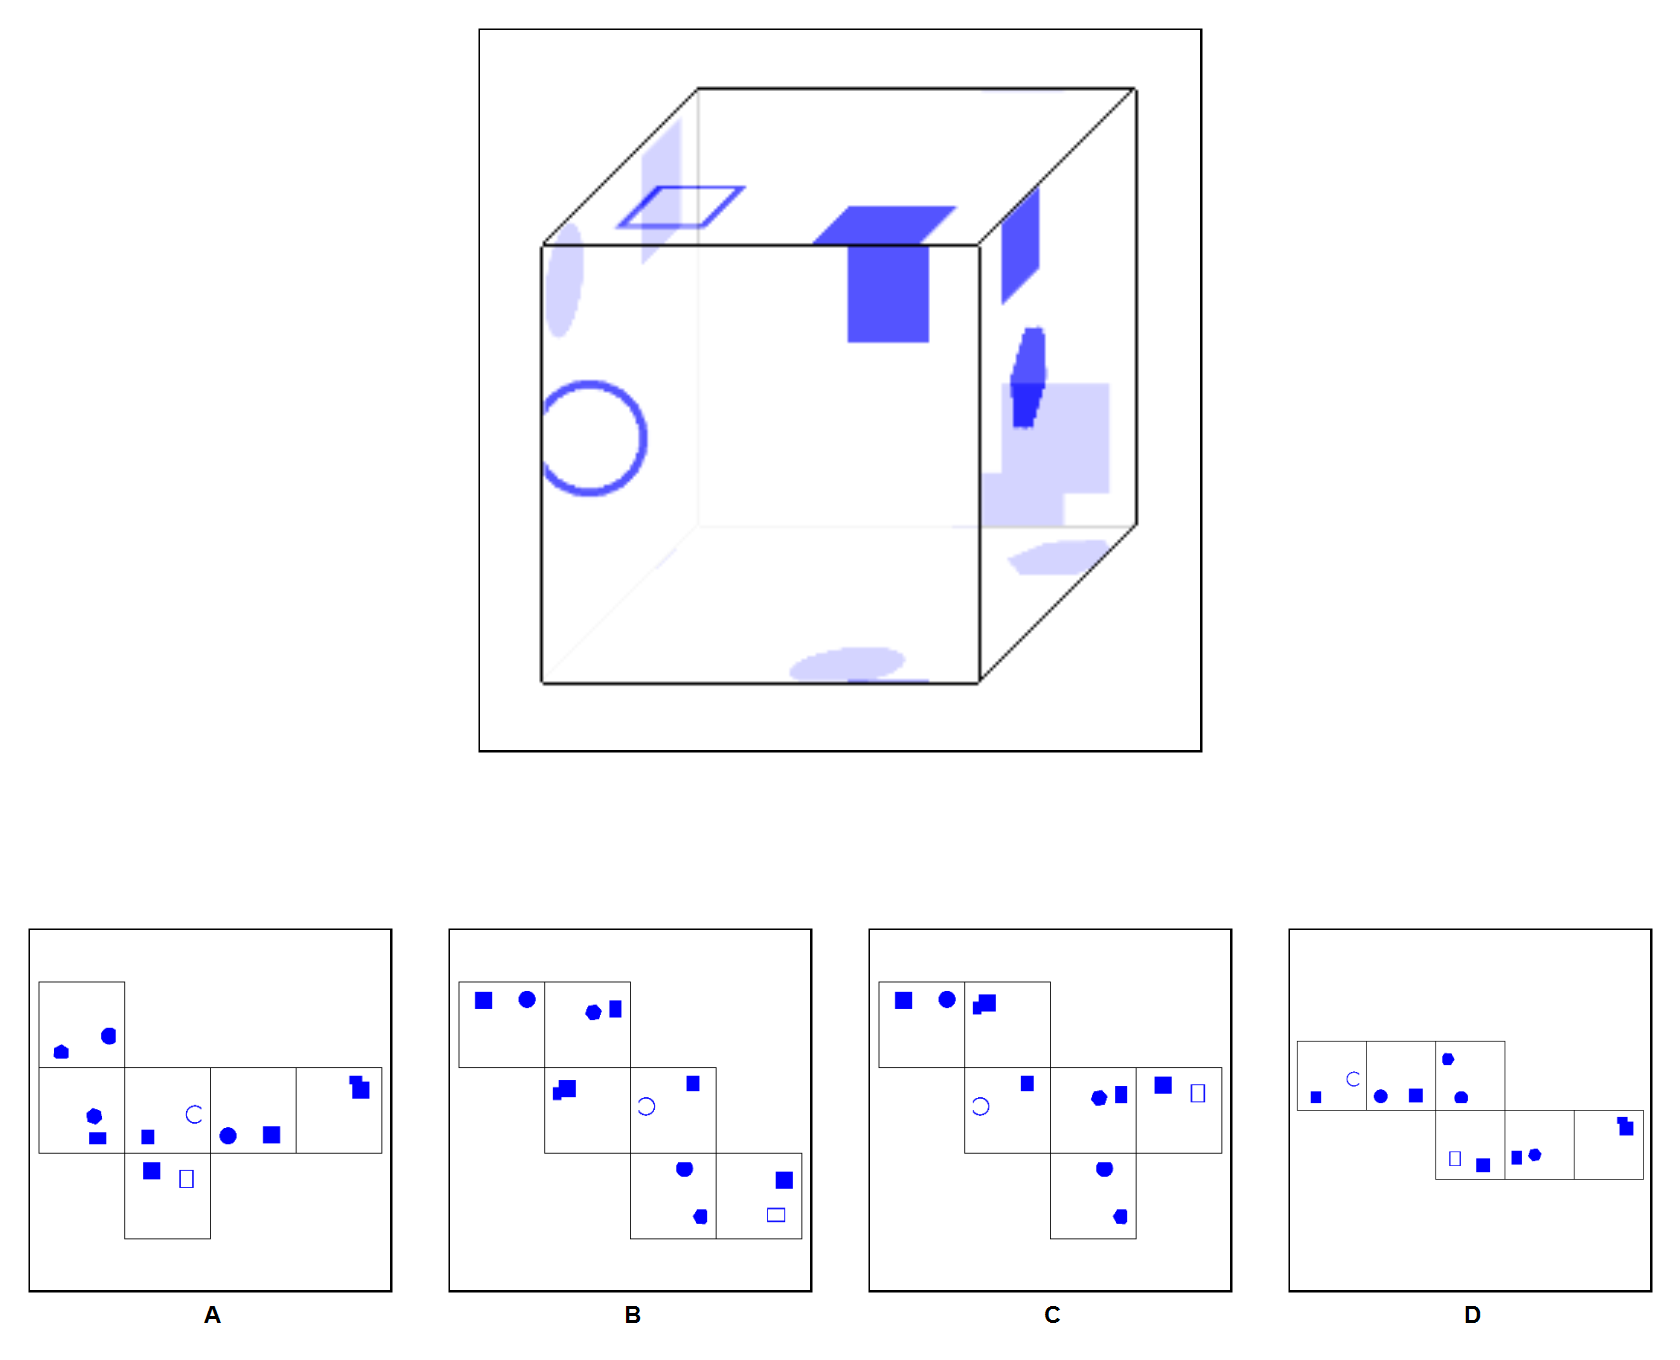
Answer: A